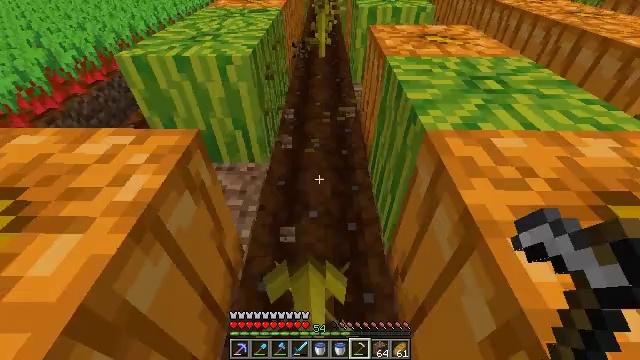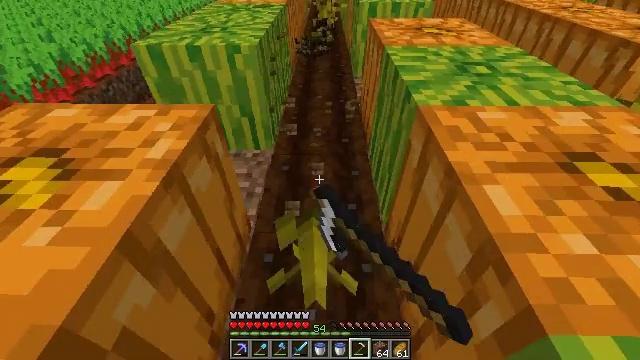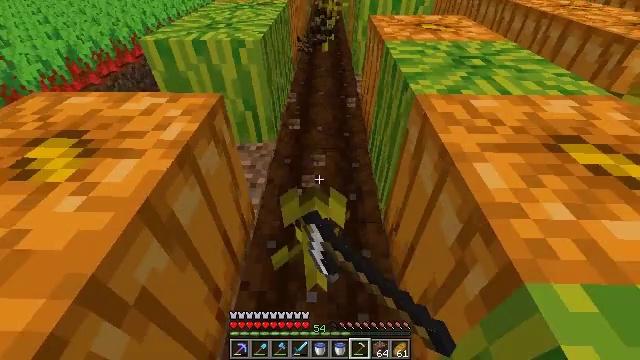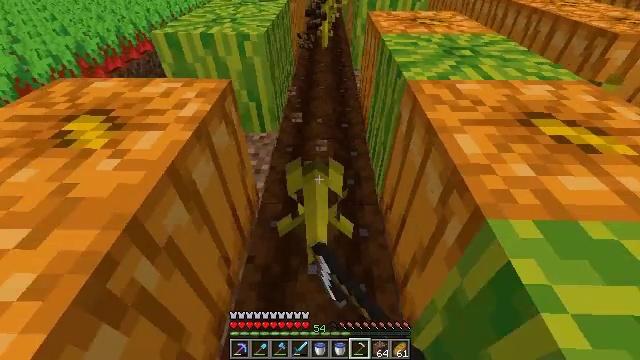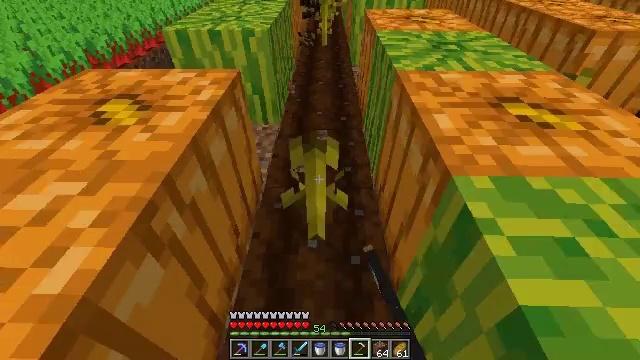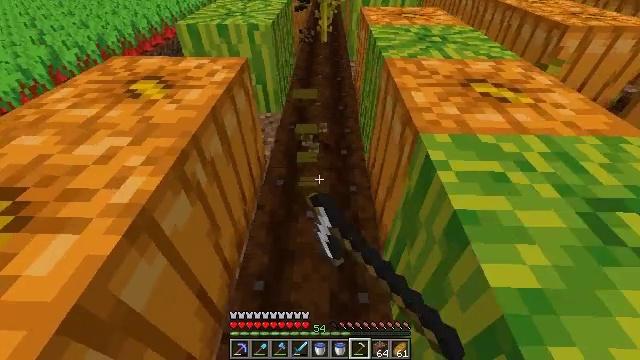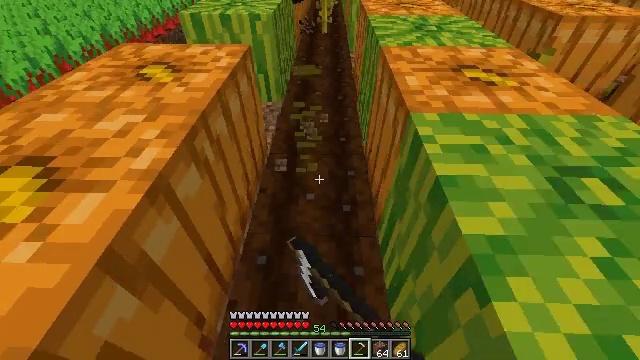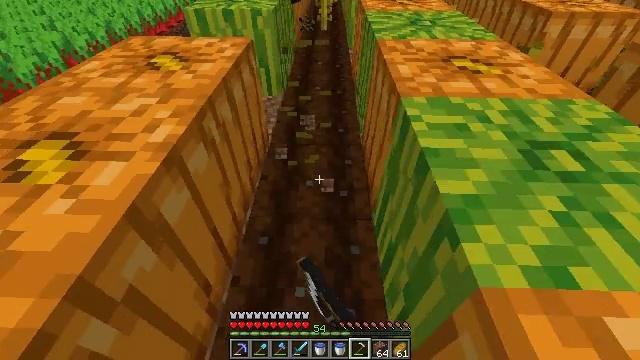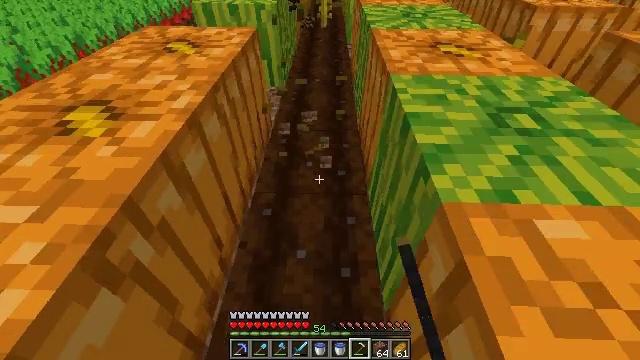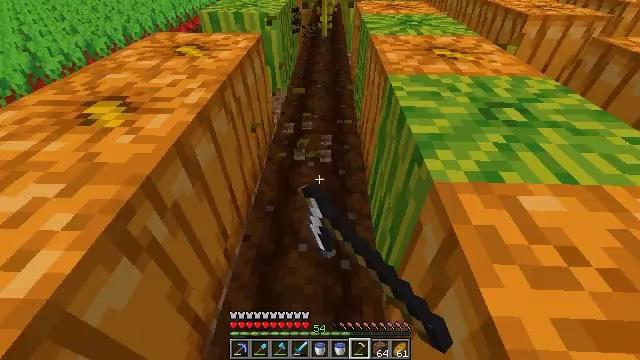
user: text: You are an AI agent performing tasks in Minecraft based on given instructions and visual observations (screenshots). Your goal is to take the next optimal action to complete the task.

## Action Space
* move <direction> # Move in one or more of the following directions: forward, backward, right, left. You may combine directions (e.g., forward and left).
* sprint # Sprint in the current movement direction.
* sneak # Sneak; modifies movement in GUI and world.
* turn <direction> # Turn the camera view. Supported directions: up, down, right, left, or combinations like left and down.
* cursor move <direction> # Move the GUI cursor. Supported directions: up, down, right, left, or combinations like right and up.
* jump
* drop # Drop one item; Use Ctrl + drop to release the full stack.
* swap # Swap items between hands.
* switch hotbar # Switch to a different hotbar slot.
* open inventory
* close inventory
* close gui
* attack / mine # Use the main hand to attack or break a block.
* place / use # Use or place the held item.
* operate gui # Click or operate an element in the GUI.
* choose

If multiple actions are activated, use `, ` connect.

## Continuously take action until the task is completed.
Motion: motion action
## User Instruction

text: Mine the melon stem to gather resources.
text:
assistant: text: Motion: move back, sprint, attack / mine
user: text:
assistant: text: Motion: move back, sprint, attack / mine
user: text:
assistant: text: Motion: move back, sprint, attack / mine
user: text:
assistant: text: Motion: move back, sprint, attack / mine
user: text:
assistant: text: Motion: move back, sprint, attack / mine
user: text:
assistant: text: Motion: move back, sprint, turn down, attack / mine
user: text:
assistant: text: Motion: move back, sprint, attack / mine
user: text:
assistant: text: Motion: sprint, attack / mine
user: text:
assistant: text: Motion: sprint, turn up, attack / mine
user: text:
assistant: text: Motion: sprint, attack / mine